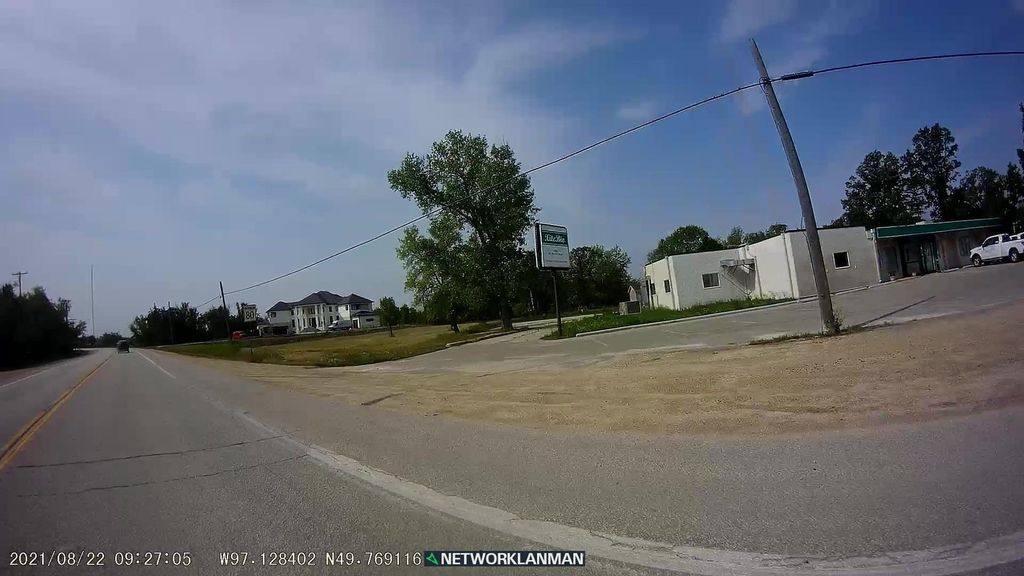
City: winnipeg